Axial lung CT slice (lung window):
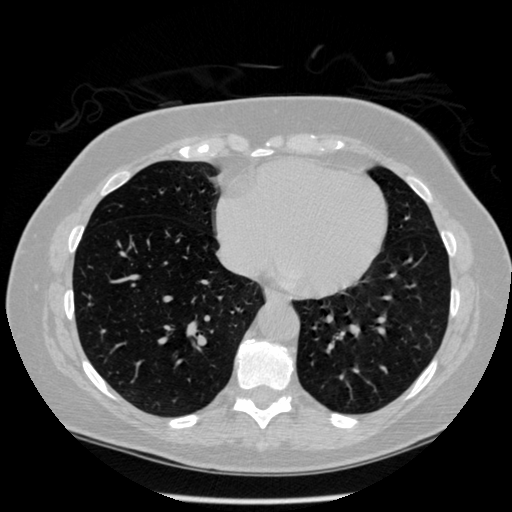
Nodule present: no